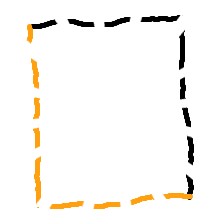
Shape: rectangle